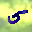
Label: 5